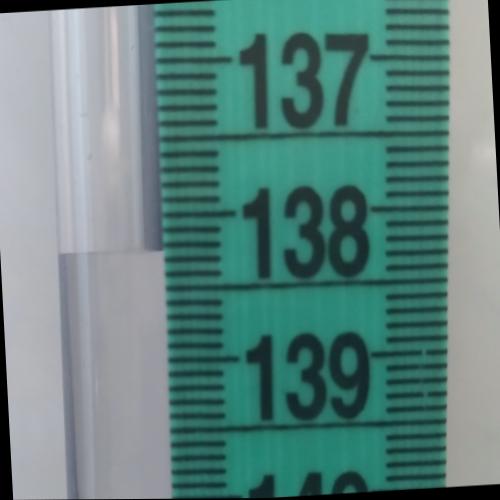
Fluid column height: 138.2 cm